Question: >
<URL>
I've developed a Winforms application in Visual studio 2008. On the main form I have a . Now I am trying to use a to the tab page. The problem that I am running into is that the tab control seems to have a thick border around it. Also the tab control does not cover the entire form leaving a line of space over the top between the form and tab page. (). So a border around the tab control and line of space at the top making my page look ugly. I tried to give the same image as the background to form, but the tab control padding playing the spoilsport.
Any ideas to make my design better would be appreciated.

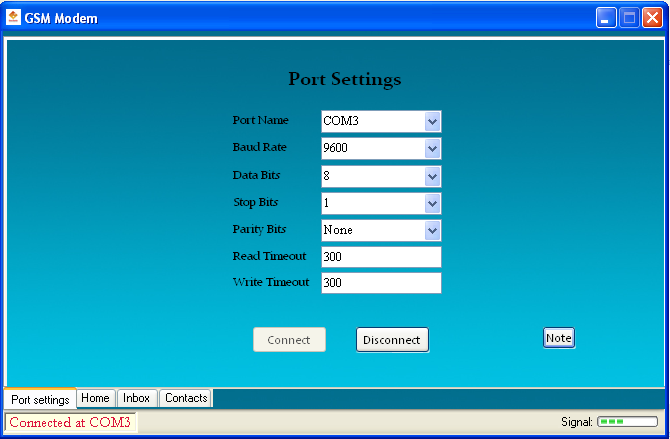
Answer: I agree with the majority of comments made here. The standard TabControl is drawn very poorly on Microsoft's Part...even in Windows Vista / 7 it doesn't look great! You would be better to write your own custom implementation by inheriting the TabControl and then drawing the additional stuff you want.
You might consider using this as a template for your new control. You just need to add some cool design / drawing work to the OnPaint and OnPaintBackground methods.
'''
namespace CustomControls
{
#region USING
using System;
using System.ComponentModel;
using System.Drawing;
using System.Windows.Forms;
#endregion
public class CustomTabControl : TabControl
{
#region VARIABLES
private int hotTrackTab = -1;
#endregion
#region INSTANCE CONSTRUCTORS
public CustomTabControl() : base()
{
this.InitializeComponent();
}
#endregion
#region INSTANCE METHODS
private void InitializeComponent()
{
this.SetStyle(ControlStyles.UserPaint, true);
this.SetStyle(ControlStyles.AllPaintingInWmPaint, true);
this.SetStyle(ControlStyles.OptimizedDoubleBuffer, true);
this.SetStyle(ControlStyles.ResizeRedraw, true);
this.SetStyle(ControlStyles.SupportsTransparentBackColor, true);
this.DrawMode = TabDrawMode.OwnerDrawFixed;
}
private int GetTabUnderCursor()
{
Point cursor = this.PointToClient(Cursor.Position);
for (int index = 0; index < this.TabPages.Count; index++)
{
if (this.GetTabRect(index).Contains(cursor))
{
return index;
}
}
return -1;
}
private void UpdateHotTrack()
{
int hot = GetTabUnderCursor();
if (hot != this.hotTrackTab)
{
if (this.hotTrackTab != -1)
{
this.Invalidate(this.GetTabRect(this.hotTrackTab));
}
this.hotTrackTab = hot;
if (this.hotTrackTab != -1)
{
this.Invalidate(this.GetTabRect(this.hotTrackTab));
}
this.Update();
}
}
#endregion
#region OVERRIDE METHODS
protected override void OnMouseEnter(EventArgs e)
{
base.OnMouseEnter(e);
this.UpdateHotTrack();
}
protected override void OnMouseLeave(EventArgs e)
{
base.OnMouseLeave(e);
this.UpdateHotTrack();
}
protected override void OnMouseMove(MouseEventArgs e)
{
base.OnMouseMove(e);
this.UpdateHotTrack();
}
protected override void OnPaint(PaintEventArgs e)
{
base.OnPaint(e);
switch (this.Alignment)
{
case TabAlignment.Bottom:
case TabAlignment.Left:
case TabAlignment.Right:
case TabAlignment.Top:
default:
throw new NotImplementedException();
}
}
protected override void OnPaintBackground(PaintEventArgs pevent)
{
base.OnPaintBackground(pevent);
}
#endregion
}
}
'''
Bear in mind that the code above draw an absolutely blank TabControl that only displays the DisplayRectangle. Everything else including the tabs you will need to do yourself!
Additionally, to draw backgrounds for individual TabPages, you may need to override and custom implement TabPage as well, however you might be able to achieve the result you are looking for with just a custom tab control.
Check this out
<URL>
IMHO This is better...
<URL>
IMHO this is better still...
<URL>
also look on VB Forums...I know I've seem some awesome custom tab controls on there!